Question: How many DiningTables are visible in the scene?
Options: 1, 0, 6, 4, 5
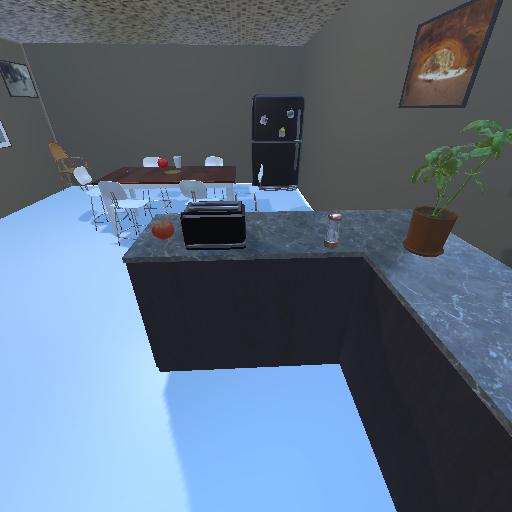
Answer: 1